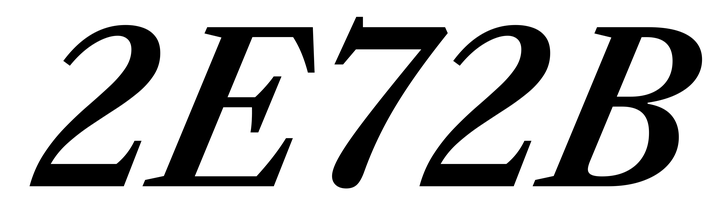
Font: LibreCaslonText-Italic_SemiBold_Italic